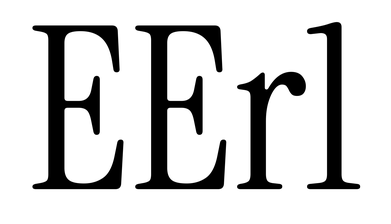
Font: InstrumentSerif-Regular